二年级 · 算术
根据下面的线段图所示, 求每支笔多少钱？列式是(吅)。

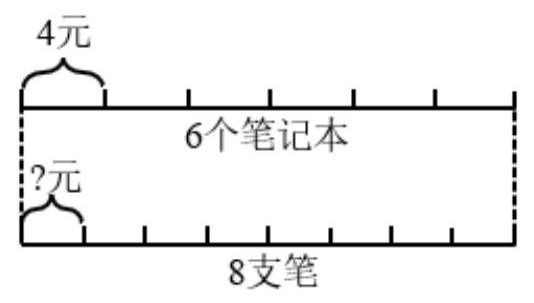
答案: $4 \times 6 \div 8=3$ (元)

【分析】根据图示可知, 6 个笔记本的价钱等于 8 支笔的价钱, 因此先用乘法计算出 6 个笔记本的价钱，然后再用 8 支笔的价钱除以 8 即可，依此根据混合运算的计算顺序列式即可。

【详解】 $4 \times 6 \div 8$

$=24 \div 8$

$=3($ 元 $)$

即求每支笔多少钱? 列式是: $4 \times 6 \div 8=3$ (元)

【点睛】此题考查的是经济问题的计算，应熟练掌握混合运算的计算顺序。